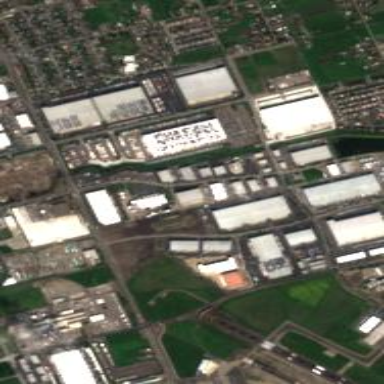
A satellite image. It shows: Industrial area.